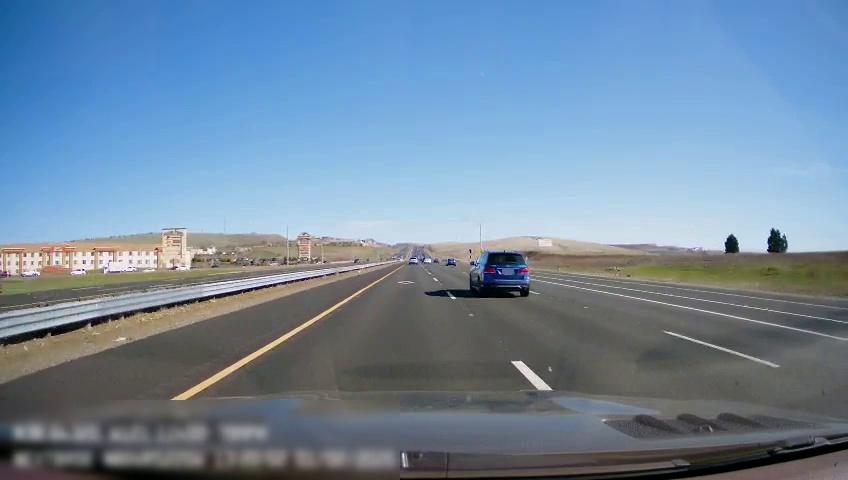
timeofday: Day
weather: Sunny
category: Drivable Space
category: Drivable Space
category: Vehicles | Car
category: Vehicles | SUV
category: Vehicles | SUV
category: Vehicles | Car
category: Vehicles | Car
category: Vehicles | Truck
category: Vehicles | Car
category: Vehicles | Other LV
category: Vehicles | Car
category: Vehicles | Car
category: Vehicles | Car
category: Lanes | Current Lane
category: Lanes | Current Lane
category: Lanes | Alternate Lane
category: Lanes | Alternate Lane
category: Lanes | Alternate Lane
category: Lanes | Alternate Lane
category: Lanes | Opposite Lane
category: Lanes | Opposite Lane
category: Lanes | Opposite Lane